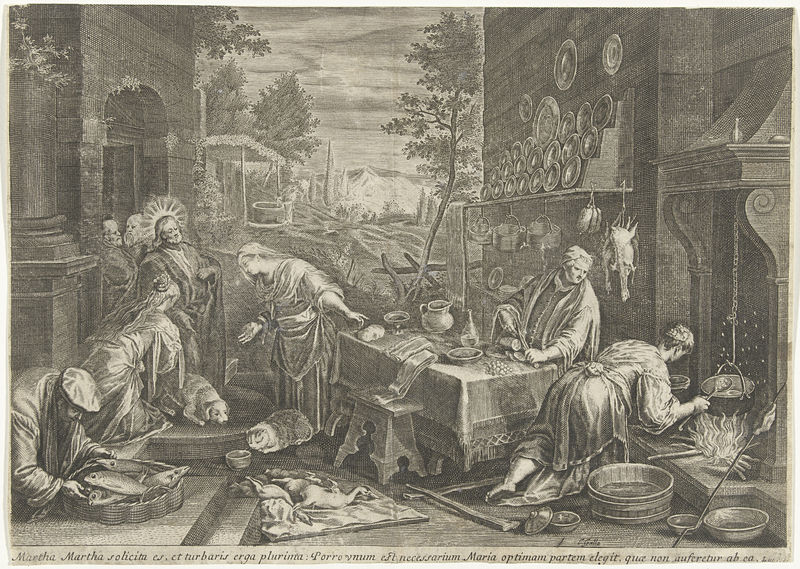
Titel: Christus in het huis van Marta en Maria
Künstler: Cornelis (I) Galle
Standort: Amsterdam
Institution: Rijksmuseum
Schlagwörter: feuer, himmel, mann, landschaft, menschen, frau, hintergrund, männer, tisch, gebäude, hund, tuch, regal, teller, vögel, händler, genre, kamin, krug, telle, topf, grafik, markt, hocker, korb, katze, verkäufer, druck, schnitt, druckgrafik, stich, schwarzweiß, küche, fisch, heiligenschein, jesus, heiliger, kochen, maria, fische, feuerstelle, herd, latein, martha, e, jesos, heiöigenschein